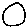
Label: circle